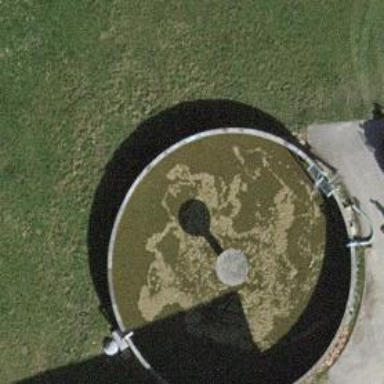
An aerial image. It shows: Storage tank which is man-made and housed in building.